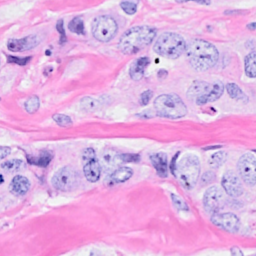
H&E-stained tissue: Breast